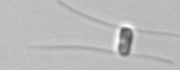
Label: Chaetoceros_similis